Interaction volume radius: 5 \u00c5
Interaction volume height: 20 \u00c5
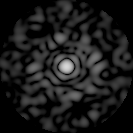
Disorder parameter: 0.8482